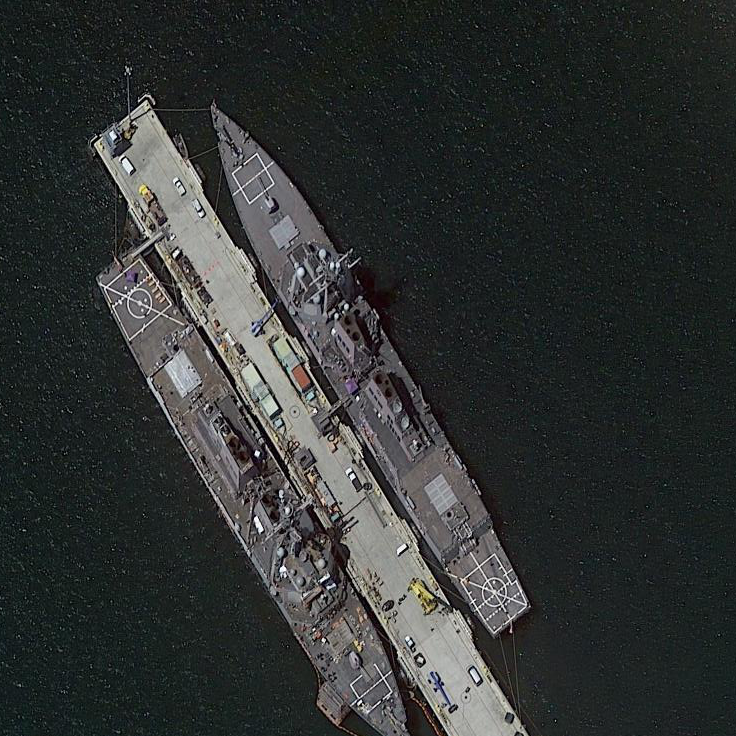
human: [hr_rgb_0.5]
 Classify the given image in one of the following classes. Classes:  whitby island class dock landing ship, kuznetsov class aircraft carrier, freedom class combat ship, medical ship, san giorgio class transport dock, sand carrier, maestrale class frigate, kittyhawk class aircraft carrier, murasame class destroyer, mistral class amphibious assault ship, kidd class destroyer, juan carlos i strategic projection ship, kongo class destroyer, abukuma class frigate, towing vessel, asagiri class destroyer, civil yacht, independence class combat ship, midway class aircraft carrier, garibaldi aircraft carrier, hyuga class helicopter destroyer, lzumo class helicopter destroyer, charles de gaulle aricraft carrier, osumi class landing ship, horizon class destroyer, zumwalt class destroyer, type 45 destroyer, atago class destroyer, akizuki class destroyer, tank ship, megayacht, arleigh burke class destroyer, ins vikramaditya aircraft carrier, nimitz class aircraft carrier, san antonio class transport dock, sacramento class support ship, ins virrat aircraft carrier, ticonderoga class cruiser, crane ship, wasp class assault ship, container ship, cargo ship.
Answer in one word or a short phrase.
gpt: Arleigh Burke class destroyer